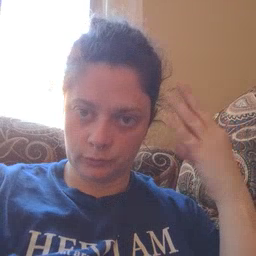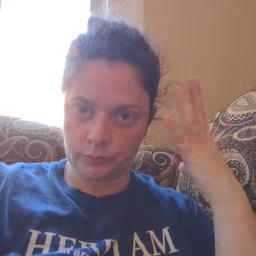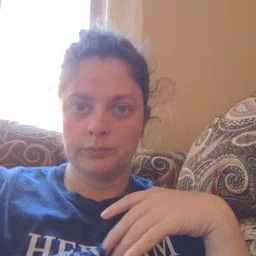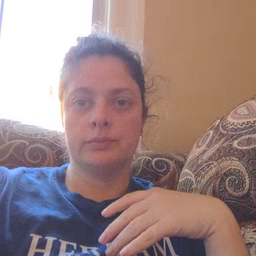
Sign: shower